八年级 · 解析几何
在平面直角坐标系中, 一蚂蚁从原点 0 出发,

按向上、向右、向下、向右的方向依次不断移动, 每次移动 1 个单位. 其行走路线如图.

（1）填写下列各点的坐标： $A_{4}\left({ }_{-},{ }_{-}\right), A_{8}\left({ }_{-}, \quad \ldots\right)$;

(2) 点 $A_{4 n-1}$ 的坐标 $(n$ 是正整数 $)$ 为

(3) 指出蚂蚁从点 $A_{2013}$ 到点 $A_{2014}$ 的移动方向.
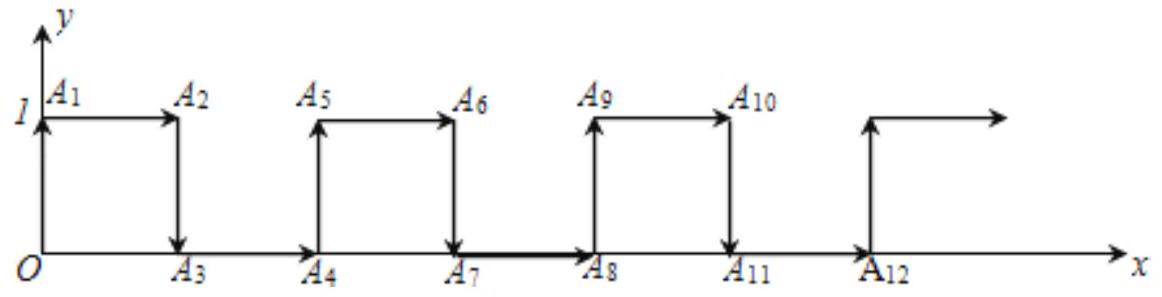
答案: 解: (1) 由图可知, $\mathrm{A}_{4}, \mathrm{~A}_{8}$ 都在 $\mathrm{x}$ 轴上,

$\because$ 小蚂蚁每次移动 1 个单位,

$\therefore 0 \mathrm{~A}_{4}=2, \quad 0 \mathrm{~A}_{8}=4$,

$\therefore \mathrm{A}_{4}(2,0), \mathrm{A}_{8}(4,0)$;

故答案为 2,$0 ; 4,0$;

(2) 根据（1） $0 \mathrm{~A}_{4 \mathrm{n}}=4 \mathrm{n} \div 2=2 \mathrm{n}$,

$\therefore$ 点 $\mathrm{A}_{4 n-1}$ 的坐标 $(2 n-1,0) ;$

(3) $\because 2013 \div 4=503 \cdots 1$,

$\therefore$ 从点 $\mathrm{A}_{2013}$ 到点 $\mathrm{A}_{2014}$ 的移动方向与从点 $\mathrm{A}_{1}$ 到 $\mathrm{A}_{2}$ 的方向一致, 为向右.